八年级 · 变换几何
如图, $\triangle A B C$ 沿 $B C$ 方向平移到 $\triangle D E F$ 的位置.

(1) 若 $\angle B=30^{\circ}, \angle F=45^{\circ}$, 求 $\angle A$ 的度数;

(2) 若 $B F=10, E C=4$, 求平移的距离.
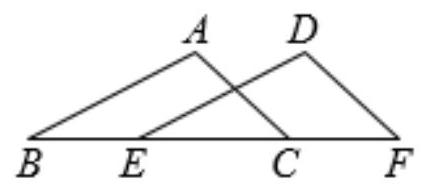
答案: 解: (1) 由平移可知 $\triangle A B C \cong \triangle D E F$,
$\therefore \angle A C B=\angle F=45^{\circ}$,

$\therefore \angle A=180^{\circ}-\angle B-\angle A C B=105^{\circ}$.

（2）由平移可知 $\triangle A B C \cong \triangle D E F$,

$\therefore B C=E F$,

$\therefore B C-E C=E F-E C$

$\therefore B E=C F=(B F-E C) \div 2=3$,

$\therefore$ 平移的距离 $B E$ 为 3 .